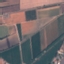
Land use / land cover: PermanentCrop